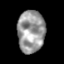
Tissue: skin
Cell type: Epithelial cells
Senescence score: 0.2861
Nuclear area (px): 1123
Mean DAPI intensity: 154.015